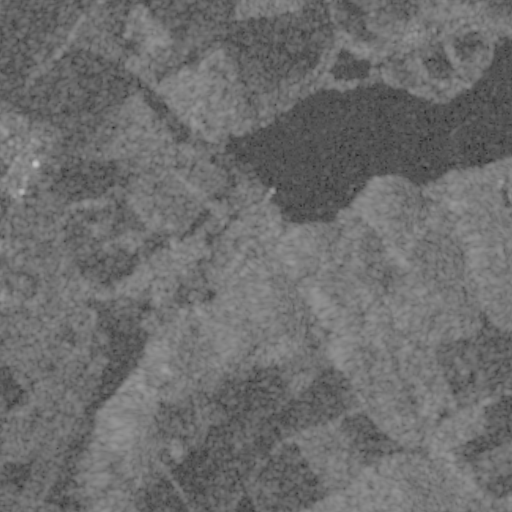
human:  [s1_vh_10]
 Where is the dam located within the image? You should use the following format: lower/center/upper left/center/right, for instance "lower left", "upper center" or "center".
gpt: The dam is located in the upper center of the image.
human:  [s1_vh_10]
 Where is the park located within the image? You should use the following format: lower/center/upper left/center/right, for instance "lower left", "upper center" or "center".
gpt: The park is located in the upper center of the image.
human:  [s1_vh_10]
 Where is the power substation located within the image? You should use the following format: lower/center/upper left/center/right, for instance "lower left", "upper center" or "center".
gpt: The power substation is located in the upper center of the image.
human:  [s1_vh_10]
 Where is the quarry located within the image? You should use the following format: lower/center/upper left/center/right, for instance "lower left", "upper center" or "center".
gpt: The quarry is located in the center right of the image.
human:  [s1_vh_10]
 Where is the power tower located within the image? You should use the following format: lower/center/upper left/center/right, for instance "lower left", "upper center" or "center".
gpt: There is no power tower in the image.

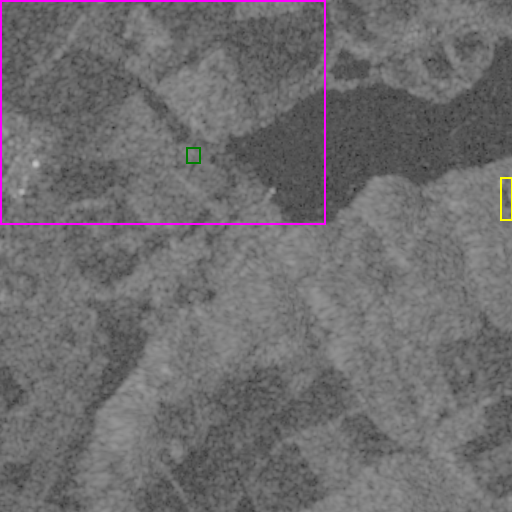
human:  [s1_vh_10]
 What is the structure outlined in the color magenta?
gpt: The structure outlined in magenta is a crop field.
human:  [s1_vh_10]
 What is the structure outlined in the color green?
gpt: The structure outlined in green is a park.
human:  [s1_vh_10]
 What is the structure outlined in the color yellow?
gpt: The structure outlined in yellow is a quarry.
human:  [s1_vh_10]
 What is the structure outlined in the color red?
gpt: There is no red outline.